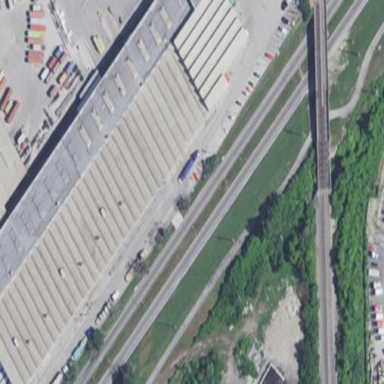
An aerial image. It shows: Industrial building.